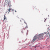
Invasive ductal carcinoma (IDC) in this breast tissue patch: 0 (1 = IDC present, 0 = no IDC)